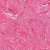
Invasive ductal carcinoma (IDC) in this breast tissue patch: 0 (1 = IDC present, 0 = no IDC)